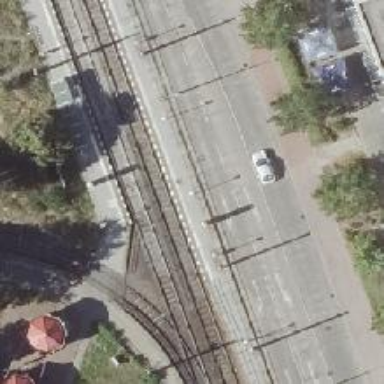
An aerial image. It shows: Tram stop position for public transport.